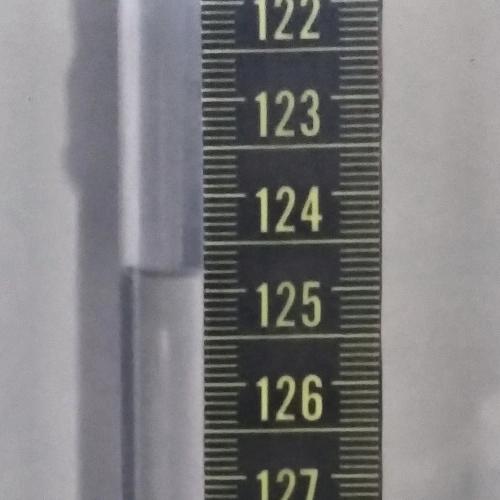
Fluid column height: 124.8 cm